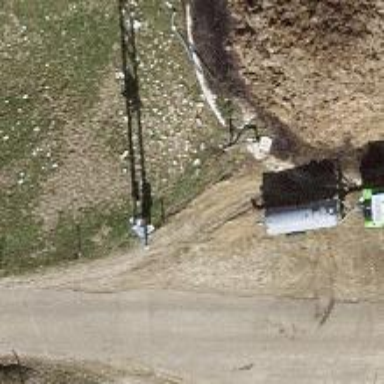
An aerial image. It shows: Distribution transformer attached to power pole.